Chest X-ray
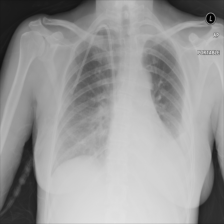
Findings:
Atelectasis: negative
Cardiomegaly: negative
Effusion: positive
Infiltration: positive
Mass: negative
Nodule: negative
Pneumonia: negative
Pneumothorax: negative
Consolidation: negative
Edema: negative
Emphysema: negative
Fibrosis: negative
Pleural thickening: negative
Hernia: negative